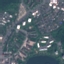
Land use / land cover class: Residential